Question:
I have an Excel spreadsheet that I have already loaded into Jupyter.
I need to fill in the Nan values of the SPECIES column by the columns on the left side (GENERO, FAMILY, ORDER and etc. until DOMAIN), when I have Nan, I would like to fill in the column on the left, if the column on the left has nan I would like to fill in the column on the left, and so on.
In short, if you don't have SPECIES, fill in SPECIES by GENERO, if GENERO is Nan, fill in SPECIES by FAMILY, if FAMILY is Nan, fill in SPECIES by ORDER and so on. In the end, I wanted another excel table to be generated with the same number of rows and columns as the one I'm working on.
I've tried:
'''
temp = table['SPECIES'].mask(table['GENRE'].isna()).bfill()
table['SPECIES'] = table['SPECIES'].fillna(temp)
display (temp )
'''
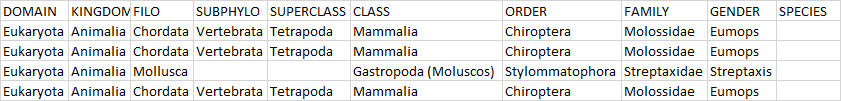
Answer: Check below code
'''
import pandas as pd
import numpy as np
df = pd.DataFrame({"col1":[3,np.nan,np.nan],"col2":[np.nan,114,np.nan], "col3":[4,66,8]})
df['col4'] = np.nan
df['col4'] = df.col4.fillna(df.col1).fillna(df.col2).fillna(df.col3)
df
'''
Output:
<URL>